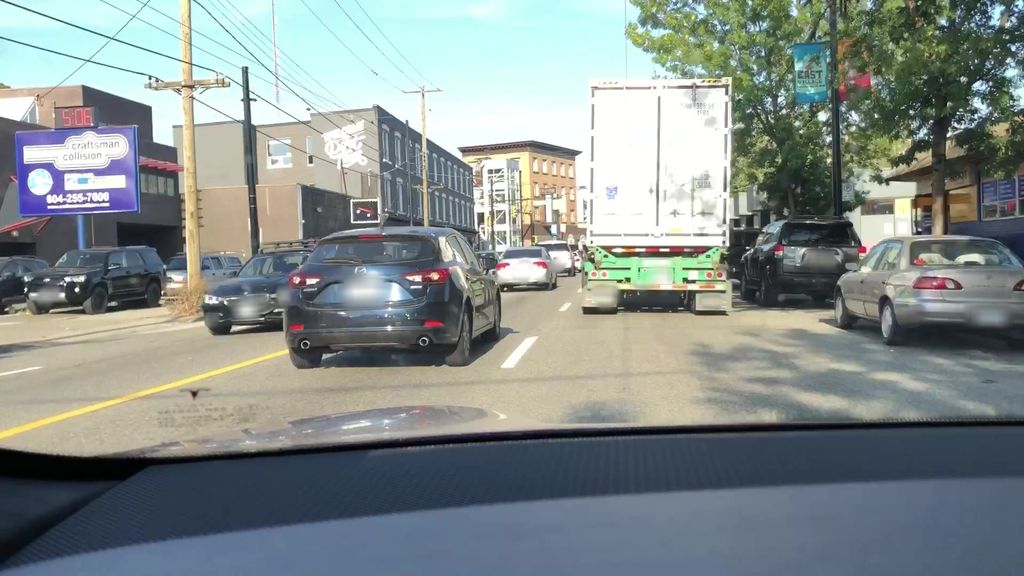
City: vancouver